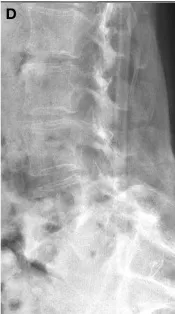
Patient 1. A 67-year-old woman with severe back pain presented after medical treatment of a polymicrobial sacral decubitus ulcer. Posterior-only decompression and fusion without formal debridement of the infected tissues was performed with pedicle screws at L2, L3, right L4, and S1 combined with S2AI screws (E,F); poor bone quality precluded instrumentation at L4 on the left and at L5.
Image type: radiology (x_ray)